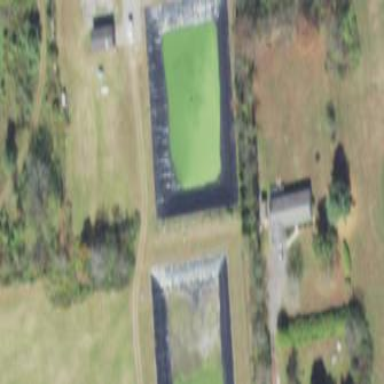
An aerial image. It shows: View of wastewater plant.